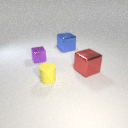
small purple metal cube to the left of small yellow rubber cylinder